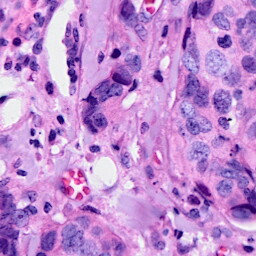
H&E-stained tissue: Breast